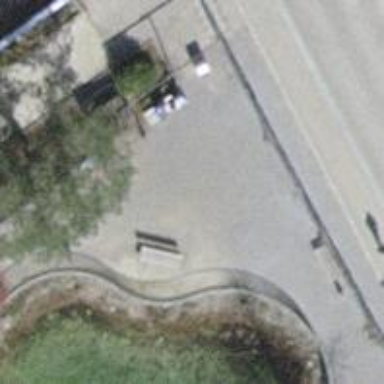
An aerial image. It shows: Bench.